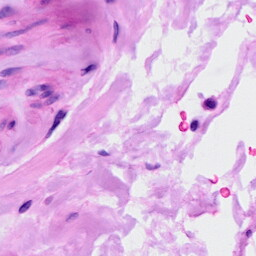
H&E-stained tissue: Ovarian